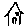
Label: house